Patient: sex F, age 54
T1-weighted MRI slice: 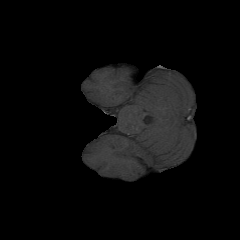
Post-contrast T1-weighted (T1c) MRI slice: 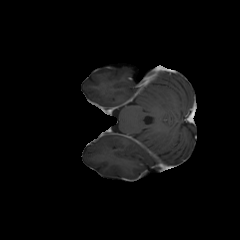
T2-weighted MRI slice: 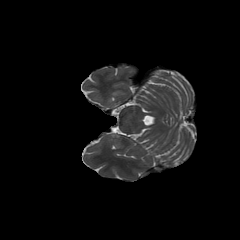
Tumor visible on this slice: no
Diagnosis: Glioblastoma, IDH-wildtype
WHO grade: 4